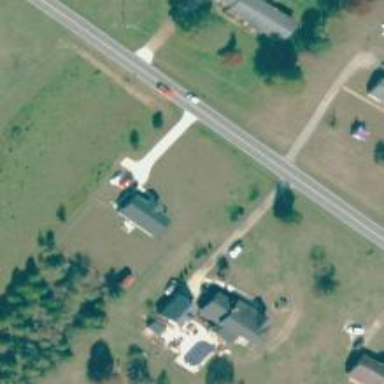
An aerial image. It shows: Driveway.